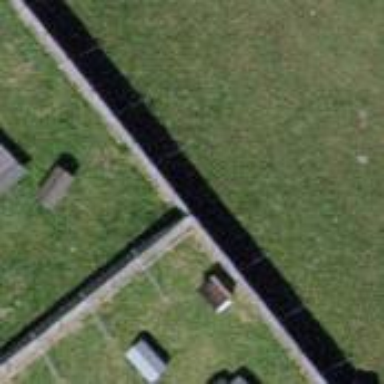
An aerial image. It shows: Fence.